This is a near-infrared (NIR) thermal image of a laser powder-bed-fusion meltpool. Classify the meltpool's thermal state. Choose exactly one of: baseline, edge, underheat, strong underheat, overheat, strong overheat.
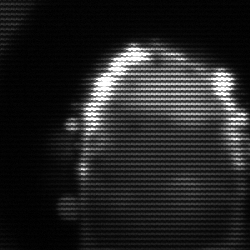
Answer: baseline